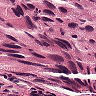
Metastatic tissue present: yes